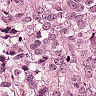
Metastatic tissue present: yes